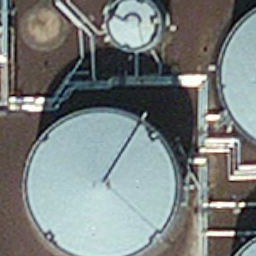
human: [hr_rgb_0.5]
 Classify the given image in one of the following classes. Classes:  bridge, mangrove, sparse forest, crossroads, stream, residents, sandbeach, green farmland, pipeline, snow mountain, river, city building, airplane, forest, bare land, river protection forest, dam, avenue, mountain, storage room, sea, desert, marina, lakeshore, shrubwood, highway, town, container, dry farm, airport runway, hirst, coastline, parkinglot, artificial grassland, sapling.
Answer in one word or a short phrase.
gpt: storage room